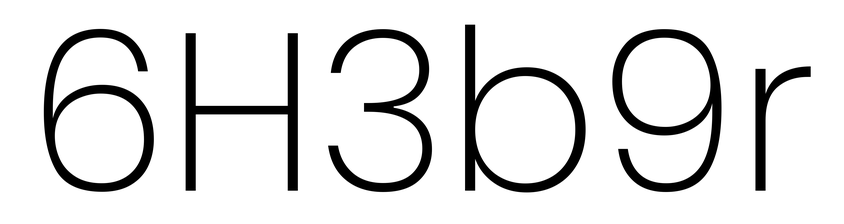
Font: Poppins-ExtraLight